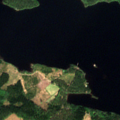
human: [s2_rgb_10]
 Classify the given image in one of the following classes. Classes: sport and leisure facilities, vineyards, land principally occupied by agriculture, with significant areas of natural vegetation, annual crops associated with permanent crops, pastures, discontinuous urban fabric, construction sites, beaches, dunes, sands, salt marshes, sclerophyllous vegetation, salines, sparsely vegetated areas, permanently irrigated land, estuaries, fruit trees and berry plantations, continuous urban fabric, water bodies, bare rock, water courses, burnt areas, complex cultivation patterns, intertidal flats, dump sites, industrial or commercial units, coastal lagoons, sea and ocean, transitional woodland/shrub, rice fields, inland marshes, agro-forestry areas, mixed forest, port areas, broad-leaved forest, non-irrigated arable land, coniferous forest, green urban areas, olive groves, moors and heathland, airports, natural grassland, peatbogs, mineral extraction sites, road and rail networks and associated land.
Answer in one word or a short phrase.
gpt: coniferous forest, mixed forest, water bodies